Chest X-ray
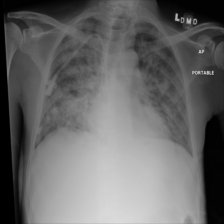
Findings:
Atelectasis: negative
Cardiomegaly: negative
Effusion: negative
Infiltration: negative
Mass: negative
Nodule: negative
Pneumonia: negative
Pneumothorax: negative
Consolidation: negative
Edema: negative
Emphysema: negative
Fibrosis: negative
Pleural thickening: negative
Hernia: negative